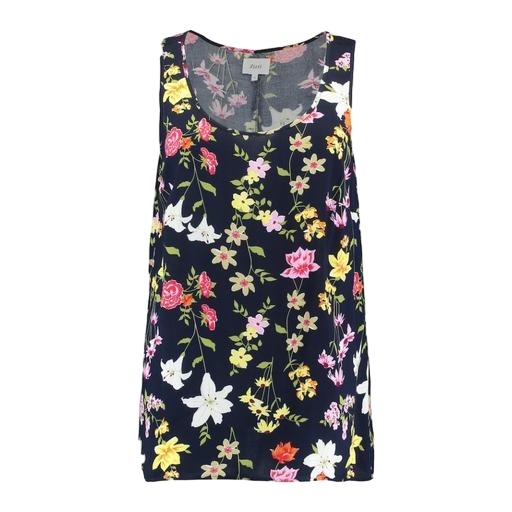
floral print tank top, black floral-print sleeveless top, multicolor floral-print t-shirt only macy, white background